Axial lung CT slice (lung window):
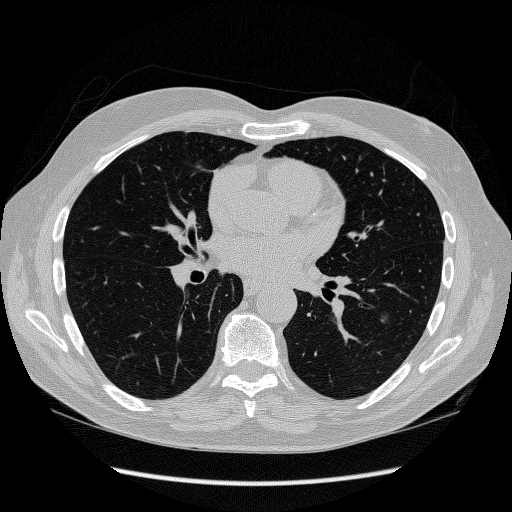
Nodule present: yes
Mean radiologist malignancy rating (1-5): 3